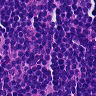
Metastatic tissue present: no